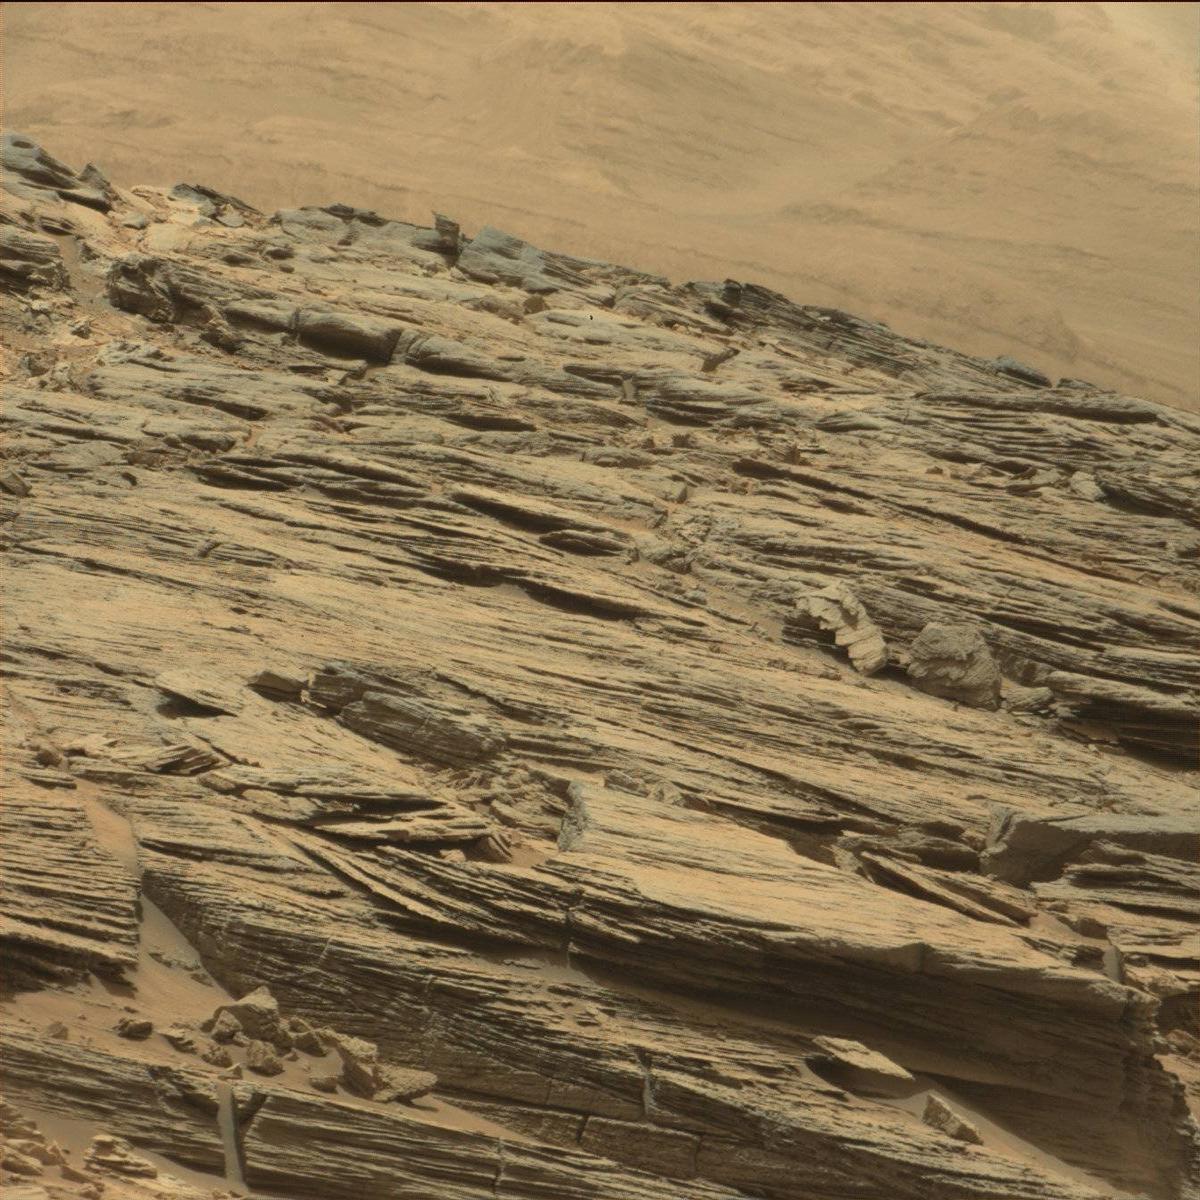
Terrain classes present: Bedrock, Ridge, Sand / Soil